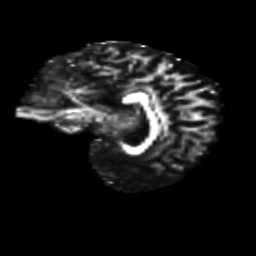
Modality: FA
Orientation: sagittal
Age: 33
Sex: male
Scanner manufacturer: siemens
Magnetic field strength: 3 T
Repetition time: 8.6 s
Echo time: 0.095 s